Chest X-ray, AP view. Patient: 41 years old, sex F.
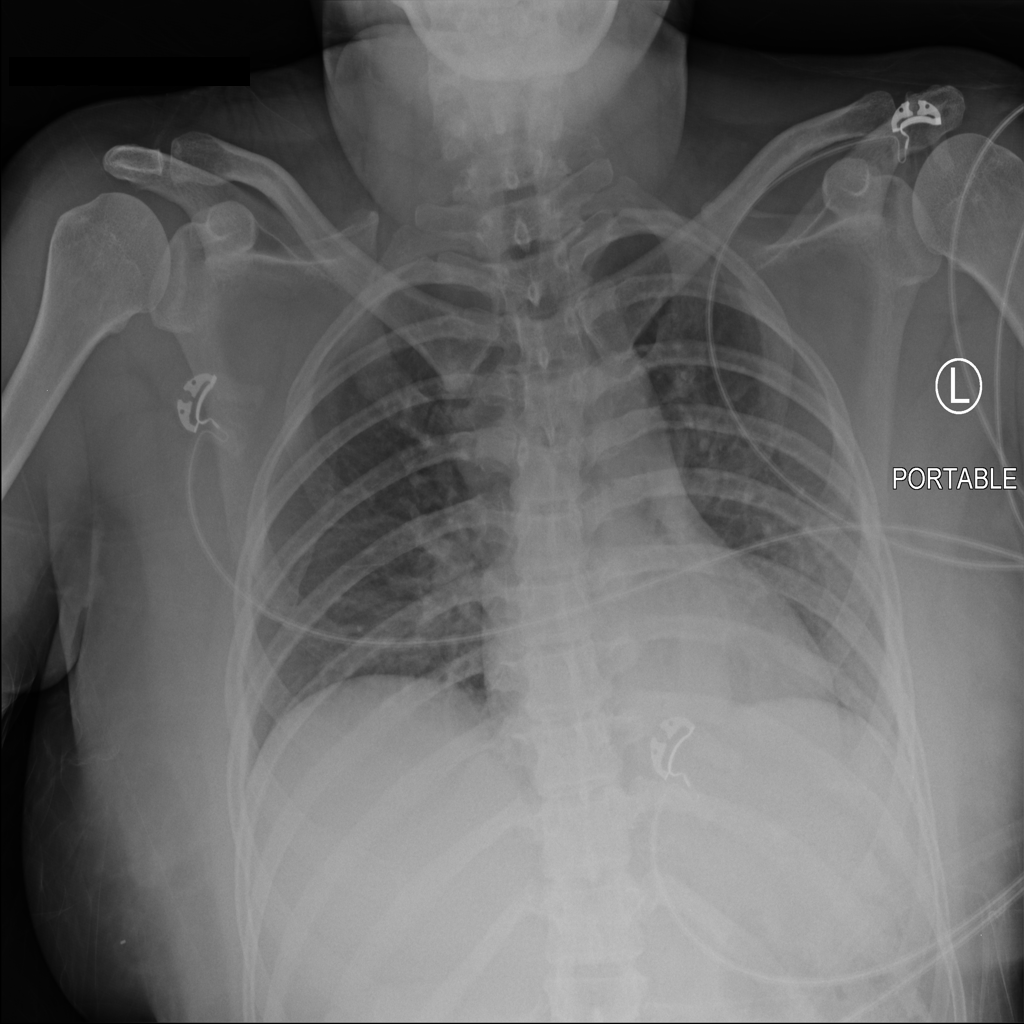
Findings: No Finding